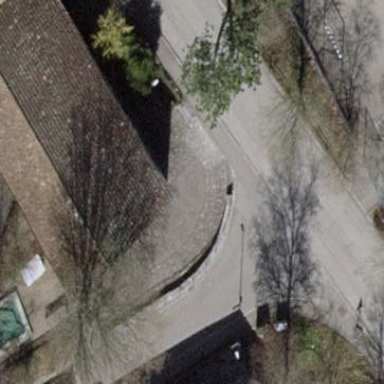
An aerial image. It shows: Kindergarten building.